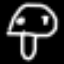
Label: mushroom